Question: My component has two 'Rect.useEffect' hook
'''
const Example = ({ user }) => {
React.useEffect(() => {
autorun(() => {
console.log("inside autorun", user.count);
});
});
// Only runs once
React.useEffect(() => {
console.log("Why not me?");
});
return <Observer>{() => <h1>{user.count}</h1>}</Observer>;
};
'''
I update this component using 'mobx'. It is re-rendered correctly. But '"Why not me?"' is printed only once.
As per <URL>
> By default, effects run after every completed render
This means 'console.log("Why not me?");' too should run every time prop 'user' is updated. But it doesn't. The console output is this

What's the reason behind this apparent inconsistency?
My complete code can be viewed here
<URL>
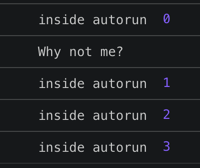
Answer: In Mobx, just like 'Observer' component which provides a render function callback, 'autorun' function also executes independently of the react lifecycle.
This behaviour happens because you have .
According to the mobx-react docs
> Observer is a React component, which applies observer to an anonymous
region in your component. It takes as children a single, argumentless
function which should return exactly one React component. The
rendering in the function will be tracked and automatically
re-rendered when needed.
and mobx docs
> When 'autorun' is used, the provided function will always be triggered
once immediately and then again each time one of its dependencies
changes.
You can confirm this behvaior by logging directly inside the functional component and you will observer that the component is only rendered once
To answer your question
> If I change 'useEffect' to this '''
React.useEffect(autorun(() => {console.log("inside autorun", user.count)}));
'''
basically remove anonymous function from 'useEffect' and just pass
autorun directly, then it is run only once. Why is it so? What's the
difference?
The difference is that 'autorun' returns a 'disposer function' which when run will dispose of the 'autorun' and would not longer execute it.
> The return value from autorun is a disposer function, which can be
used to dispose of the autorun when you no longer need it.
Now what happens is that since useEffect executes the callback provided to it when it runs, the callback executed is the 'disposer' function returned by autorun which essentially cancels your autorun.